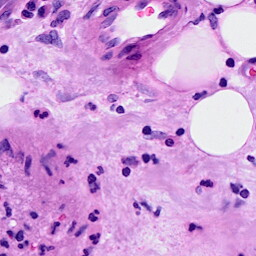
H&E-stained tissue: Breast